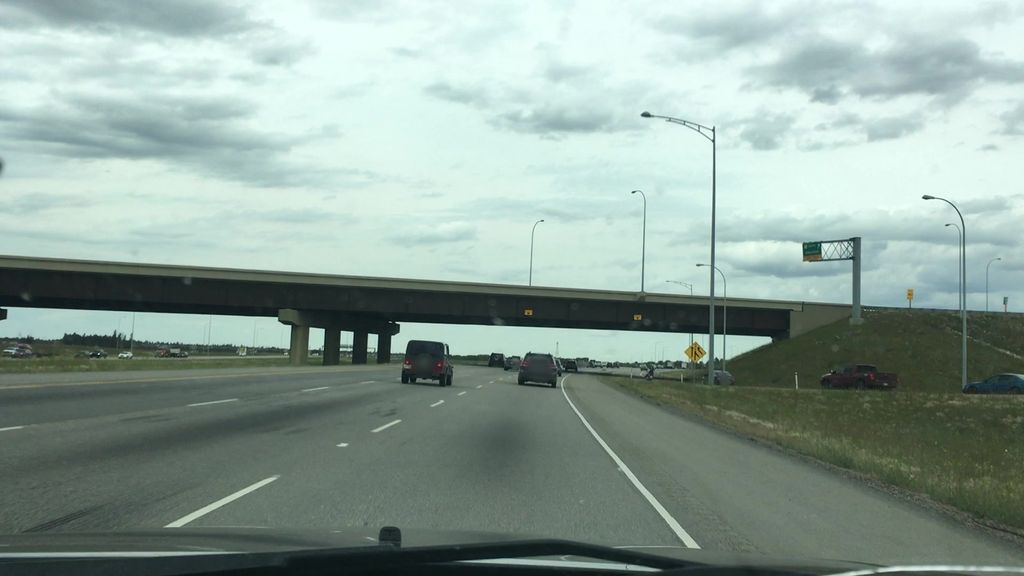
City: edmonton